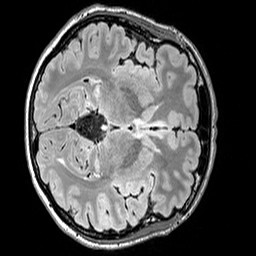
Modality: FLAIR
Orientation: axial
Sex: female
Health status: ill
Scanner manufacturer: siemens
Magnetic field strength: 3 T
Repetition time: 5 s
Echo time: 0.388 s